Interaction volume radius: 5 \u00c5
Interaction volume height: 30 \u00c5
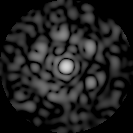
Disorder parameter: 0.7079